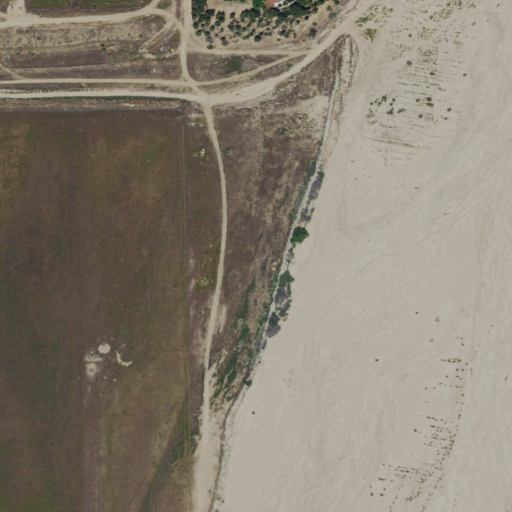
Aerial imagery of valley in California named Antelope Valley containing shrub, woody wetlands, low intensity development, and open development